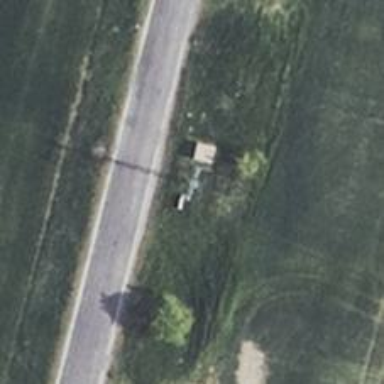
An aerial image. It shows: Power pole.